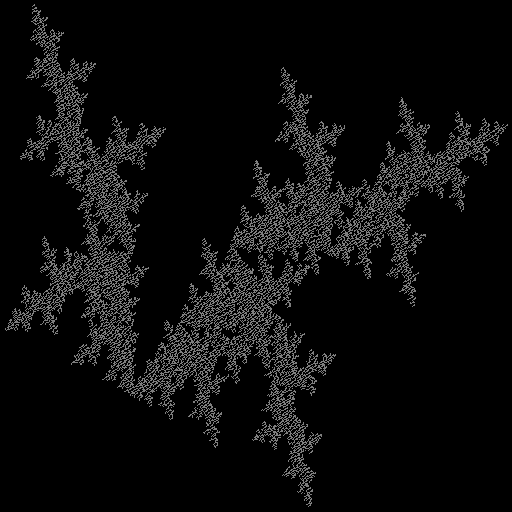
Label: a3